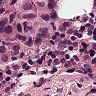
Metastatic tissue present: yes